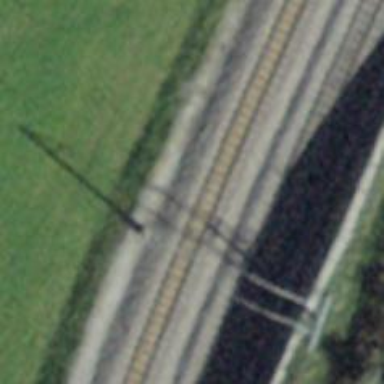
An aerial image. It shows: Catenary mast for power lines.